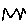
Label: zigzag